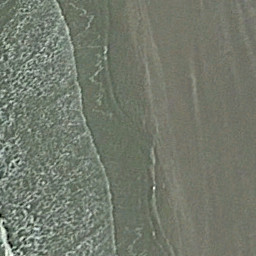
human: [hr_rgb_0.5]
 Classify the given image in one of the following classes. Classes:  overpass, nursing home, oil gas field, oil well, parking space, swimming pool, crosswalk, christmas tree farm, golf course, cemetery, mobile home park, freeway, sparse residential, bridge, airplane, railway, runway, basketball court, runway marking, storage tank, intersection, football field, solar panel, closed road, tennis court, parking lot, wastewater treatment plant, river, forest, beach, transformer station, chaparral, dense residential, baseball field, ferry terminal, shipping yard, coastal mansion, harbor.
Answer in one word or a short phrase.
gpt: beach